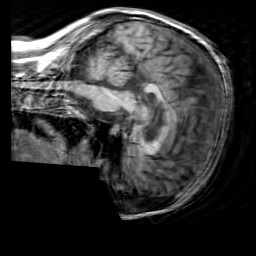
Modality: T1w
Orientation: sagittal
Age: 40
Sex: male
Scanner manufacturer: siemens
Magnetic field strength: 3 T
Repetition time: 2.3 s
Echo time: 0.00303 s